Question: I want to make something like this

and I can do that by hard coding rectangles into a grid with this code:
'''
<Rectangle Grid.Column="0" Grid.Row="0" Fill="Black" />
<Rectangle Grid.Column="1" Grid.Row="0" Fill="Black" />
<Rectangle Grid.Column="2" Grid.Row="0" Fill="Black" />
<Rectangle Grid.Column="3" Grid.Row="0" Fill="Black" />
<Rectangle Grid.Column="4" Grid.Row="0" Fill="Black" />
'''
However that is just for one line, and if I need different dimensions it can get pretty messy. Is there an easier way of achieving this while still being able to add events to each rectangle?
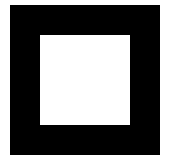
Answer: It is a bit tricky to bind a runtime-variable number of items to a Grid. One option is to use an 'ItemsControl', with a 'Grid' as the 'ItemsPanel'.
You would have a 2-dimensional array in the view-model, with each cell containing its row and column numbers. Use the 'ItemContainerStyle' to bind the container's 'Grid.Row' and 'Grid.Column' attached properties to the cell view-model properties.
'''
<ItemsControl ItemsSource="{Binding Cells}">
<ItemsControl.ItemsPanel>
<ItemsPanelTemplate>
<Grid />
</ItemsPanelTemplate>
</ItemsControl.ItemsPanel>
<ItemsControl.ItemContainerStyle>
<Style TargetType="ContentPresenter">
<Setter Property="Grid.Row" Value="{Binding RowNumber}" />
<Setter Property="Grid.Column" Value="{Binding ColumnNumber}" />
</Style>
</ItemsControl.ItemContainerStyle>
<ItemsControl.ItemTemplate>
<DataTemplate>
<Rectangle Fill="Black" />
</DataTemplate>
</ItemsControl.ItemTemplate>
</ItemsControl>
'''
The piece that needs to be added to the above is adding the row/column definitions to the Grid. For this I would use <URL> that add those definitions for you, allowing you to bind the definitions to a property in your view model. That way, you can write something like:
'''
<ItemsPanelTemplate>
<Grid GridHelpers.RowCount="{Binding RowCount}"
GridHelpers.ColumnCount="{Binding ColumnCount}" />
</ItemsPanelTemplate>
'''
Finally, for the events, you can use an 'EventTrigger' along with an 'InvokeCommandAction' to trigger an 'ICommand' on any event of the Rectangles.
'''
<DataTemplate>
<Rectangle>
<i:Interaction.Triggers>
<i:EventTrigger EventName="MouseDoubleClick">
<i:InvokeCommandAction Command="{Binding RectangleClickCommand}"
CommandParameter="{Binding}" />
</i:EventTrigger>
</i:Interaction.Triggers>
</Rectangle>
</DataTemplate>
'''
---